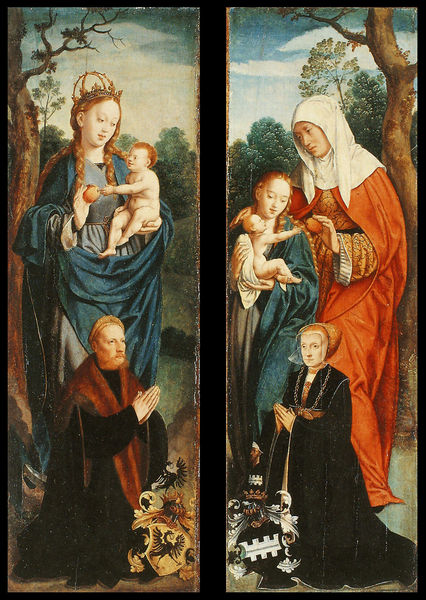
Titel: Zwei Flügel eines Altars der Kölner Patrizierfamilie Rinck (Maria und Hl. Anna Selbdritt)
Künstler: Bartholomäus Bruyn d. Ä.
Institution: Nürnberg, Germanisches Nationalmuseum
Schlagwörter: adler, baum, blau, flügel, gemälde, himmel, mann, nackt, bäume, grün, landschaft, frau, rot, schleier, tuch, halten, portrait, öl, stamm, gewand, familie, kind, mutter, krone, renaissance, wald, kinder, apfel, zöpfe, baby, knien, nonne, beten, gebet, altar, wappen, eheleute, christus, jesus, knieend, elisabeth, heilige, diptichon, maria, madonna, anna, mütter, jesuskind, stifter, tafeln, rot blau, muttergottes, christuskind, altarflügel, stifterfiguren, anna selbdritt, wapen